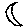
Label: moon